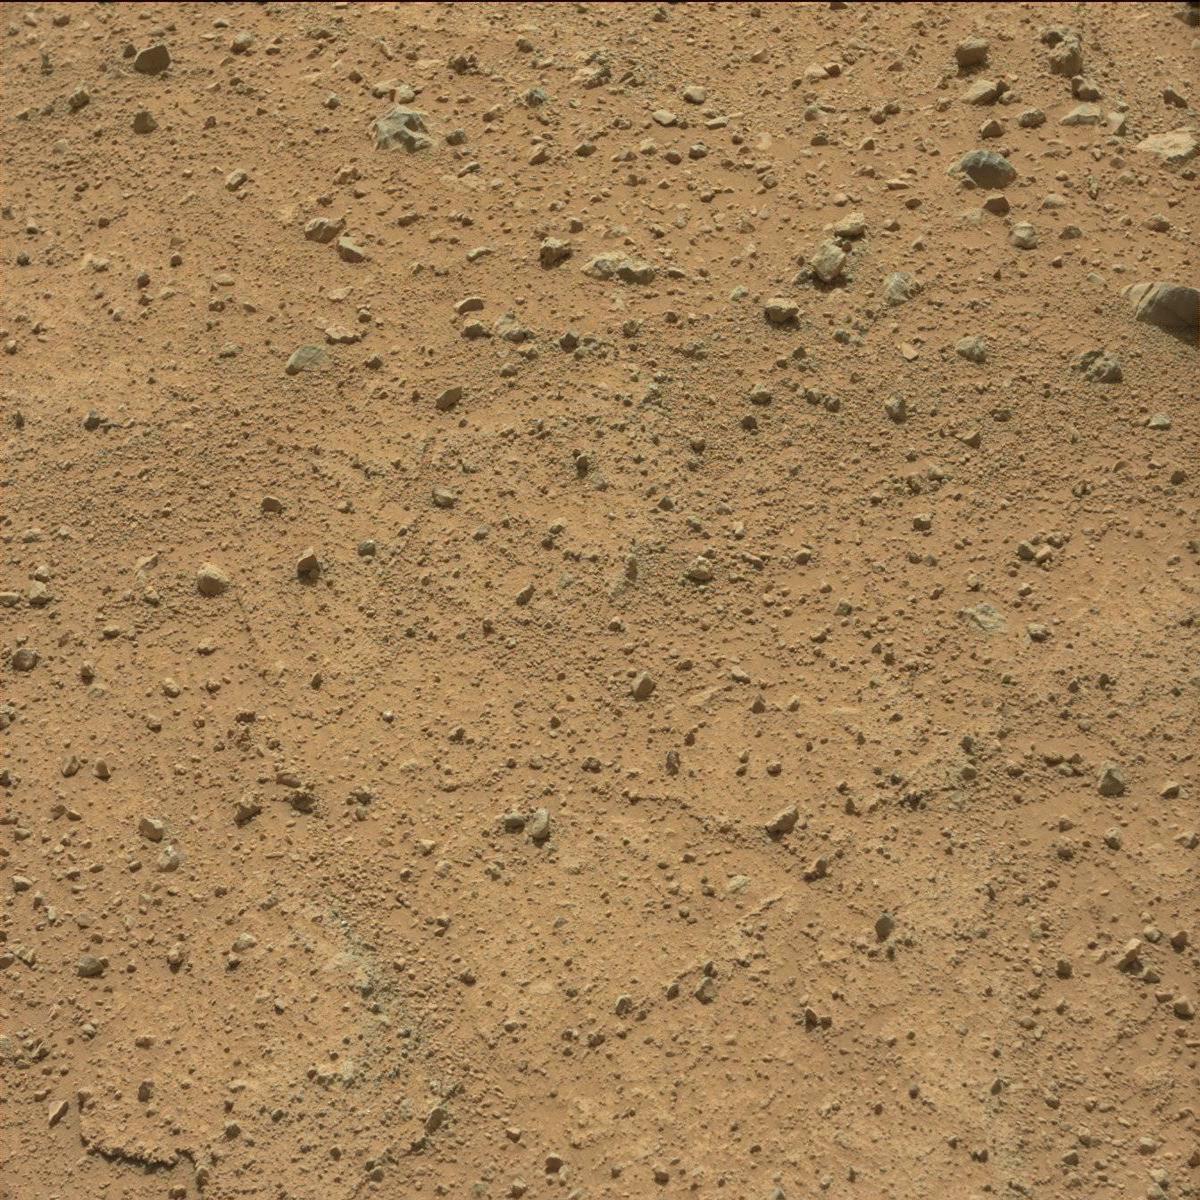
Terrain classes present: Bedrock, Rock, Sand / Soil